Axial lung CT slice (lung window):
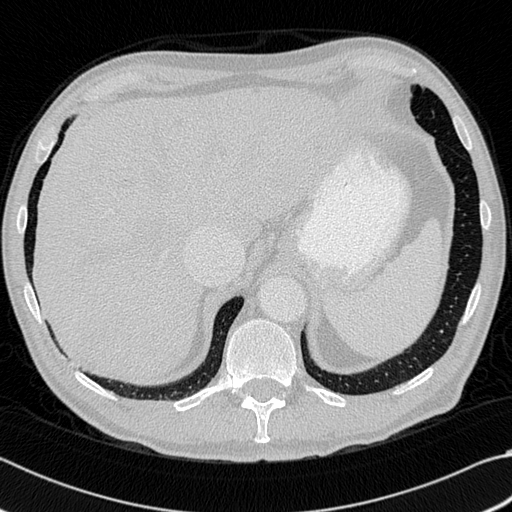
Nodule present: no